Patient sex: F
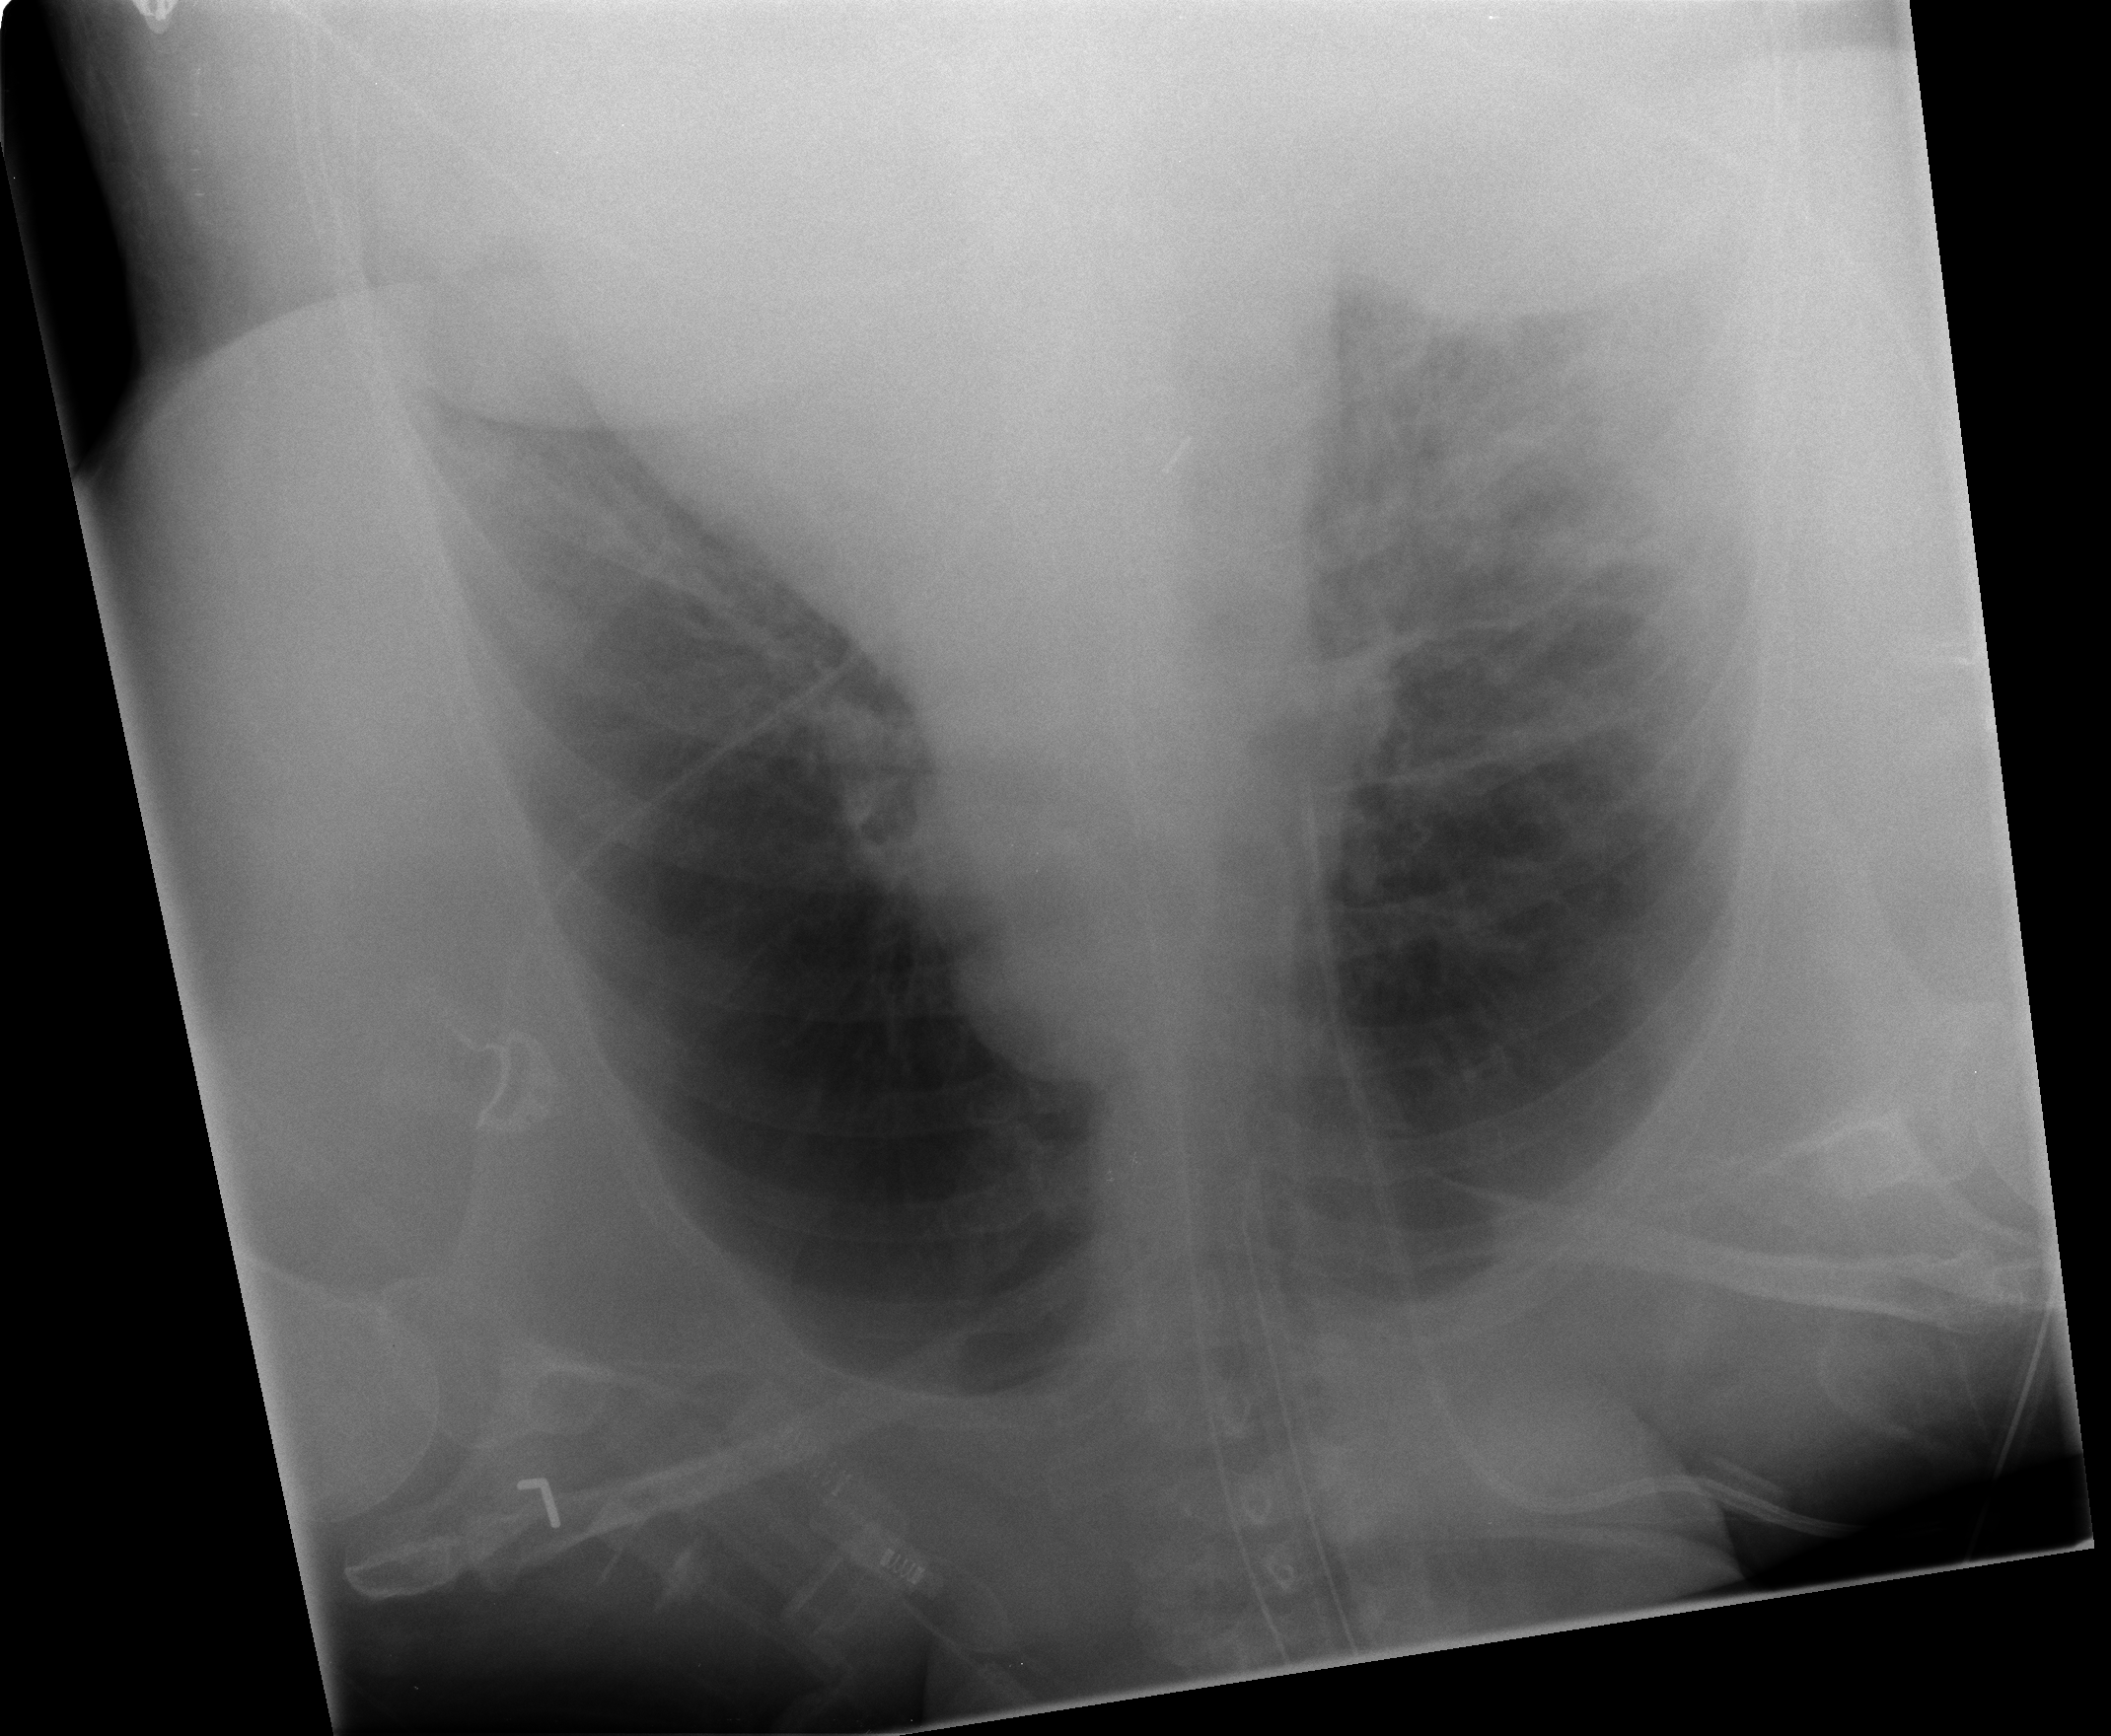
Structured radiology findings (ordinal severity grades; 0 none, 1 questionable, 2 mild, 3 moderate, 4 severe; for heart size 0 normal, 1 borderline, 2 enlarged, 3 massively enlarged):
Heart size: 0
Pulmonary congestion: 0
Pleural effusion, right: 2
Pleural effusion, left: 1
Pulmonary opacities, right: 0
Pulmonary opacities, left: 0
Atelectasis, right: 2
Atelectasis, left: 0